Aerial crown-view tile of a tropical tree (Barro Colorado Island, Panama), acquired 20250616:
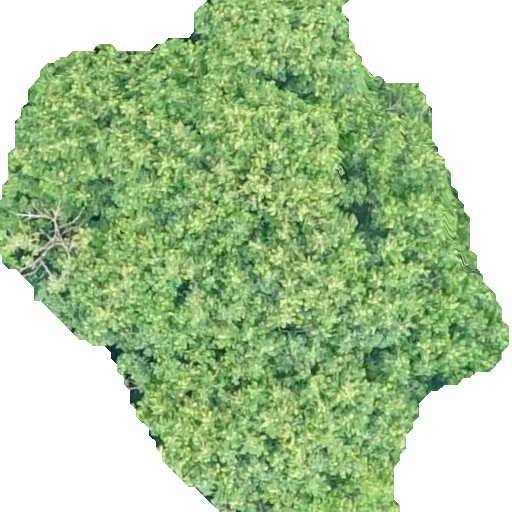
Species: Guarea guidonia
GBIF accepted scientific name: Guarea guidonia
Crown area: 273.725 m²